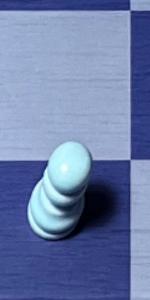
Label: Pawn_White